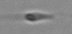
Label: flagellate_morphotype3